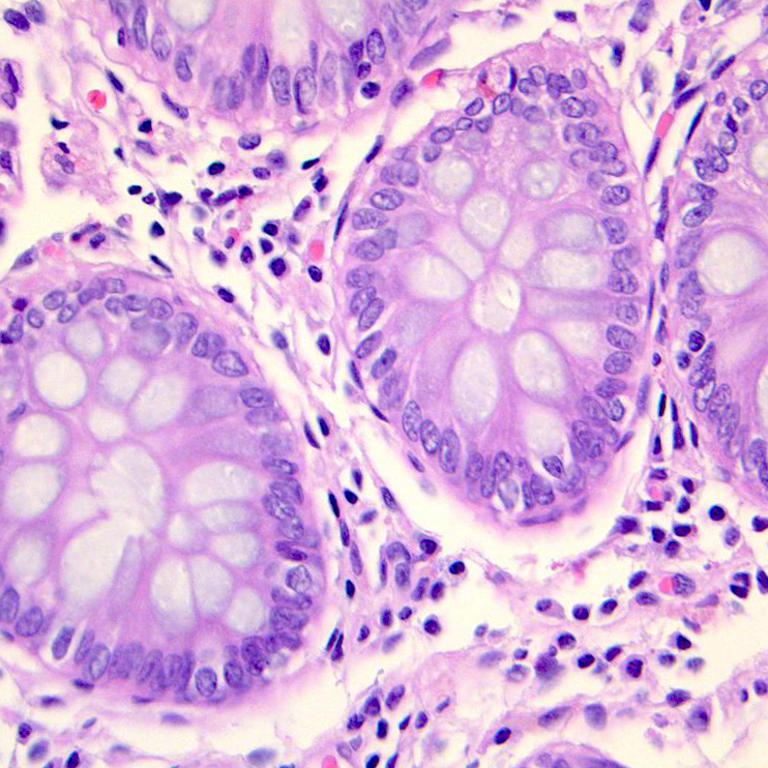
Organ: colon
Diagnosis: benign